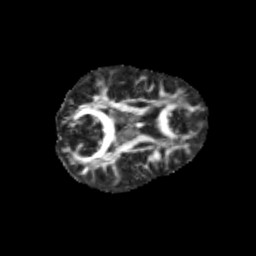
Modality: FA
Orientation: axial
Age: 9
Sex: male
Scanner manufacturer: siemens
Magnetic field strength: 3 T
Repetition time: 3.8 s
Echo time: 0.07 s